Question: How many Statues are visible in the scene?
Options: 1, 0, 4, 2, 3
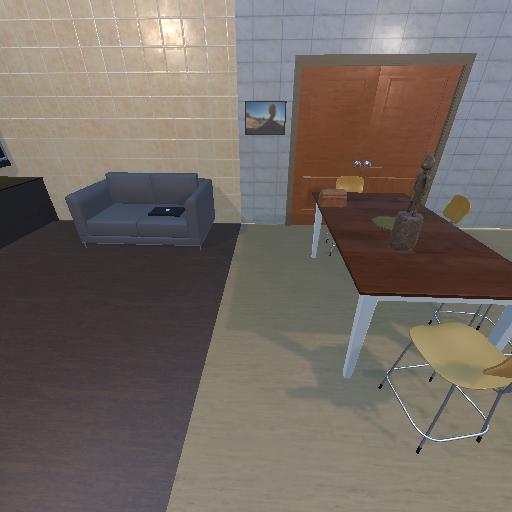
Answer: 1